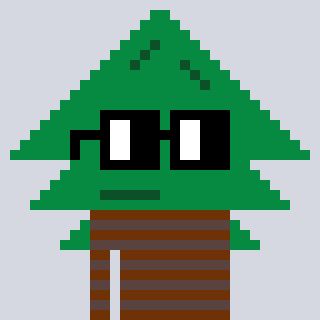
a pixel art character with square black glasses, a fir-shaped head and a darkbrown-colored body on a cool background